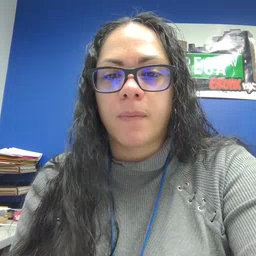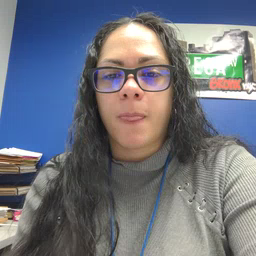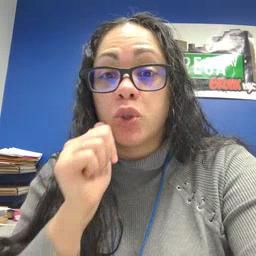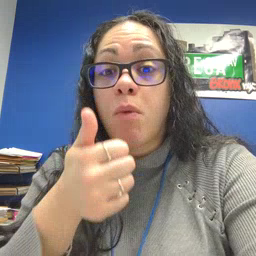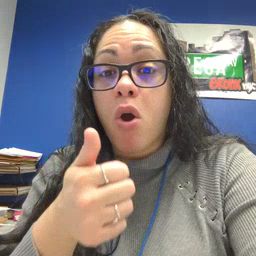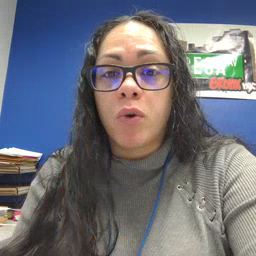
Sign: tomorrow